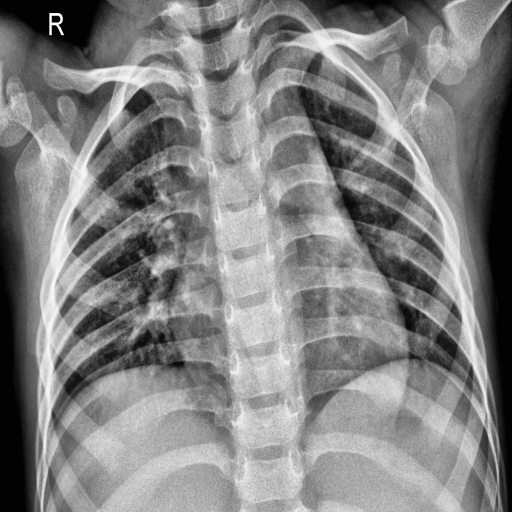
Finding: NORMAL